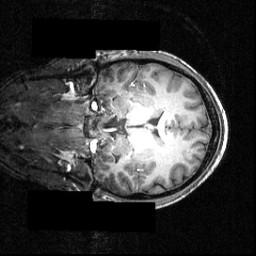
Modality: T1w
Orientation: coronal
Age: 26
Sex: male
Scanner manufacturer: siemens
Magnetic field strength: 3.951 T
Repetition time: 1.5 s
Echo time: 0.00335 s